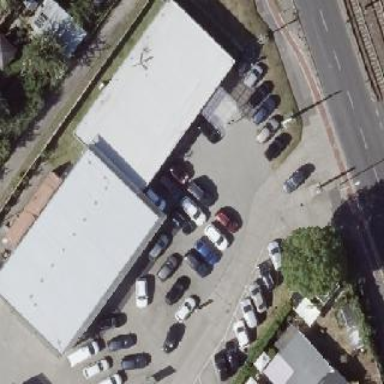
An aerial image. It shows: Building with car rental service.